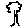
Label: tree